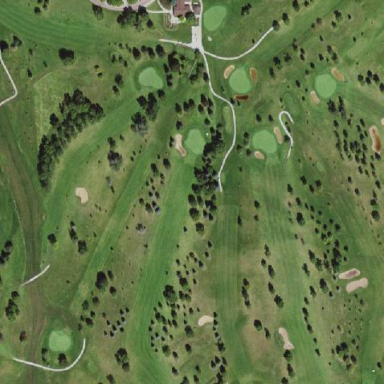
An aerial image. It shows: Golf course.